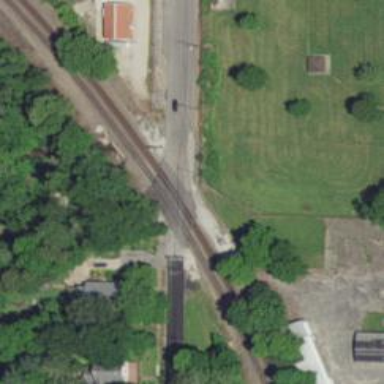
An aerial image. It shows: Level crossing along the railway.